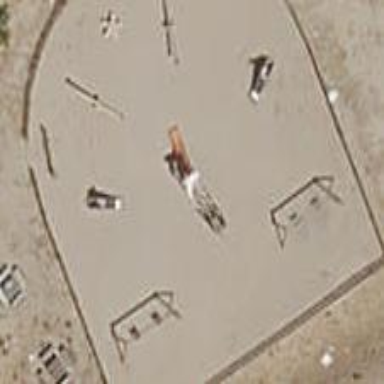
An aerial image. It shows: Playground area for leisure land.